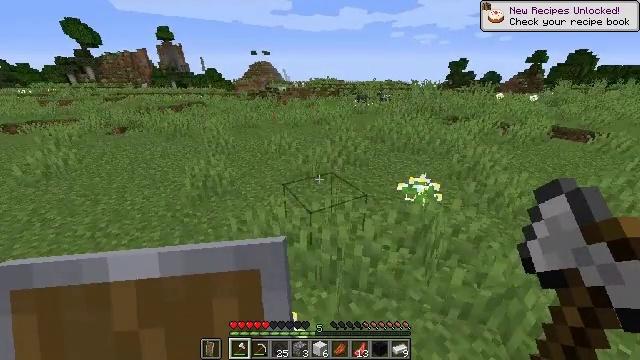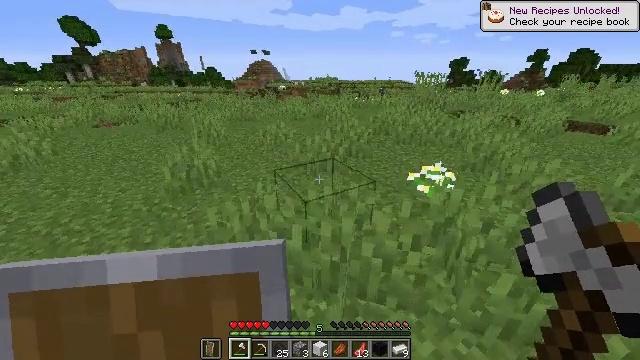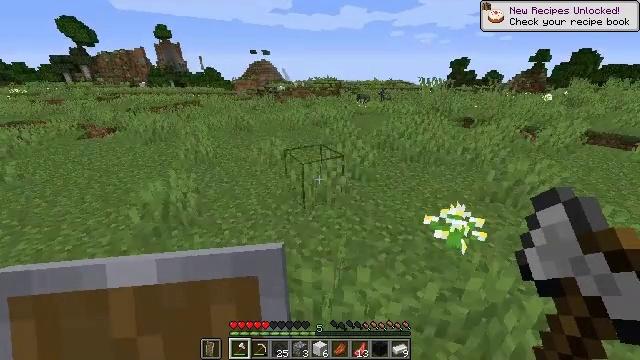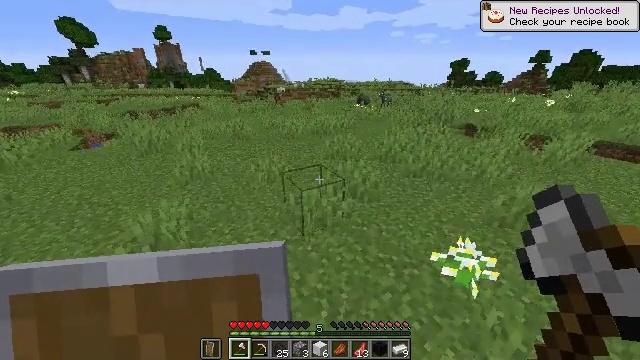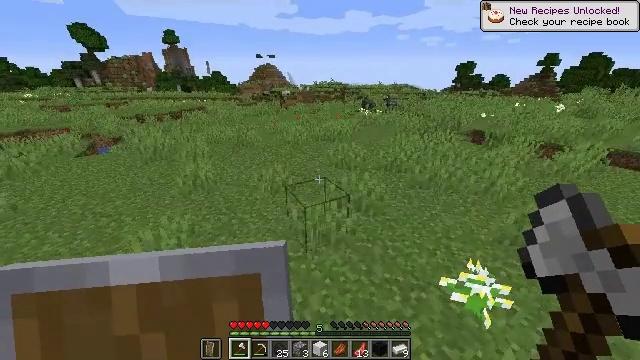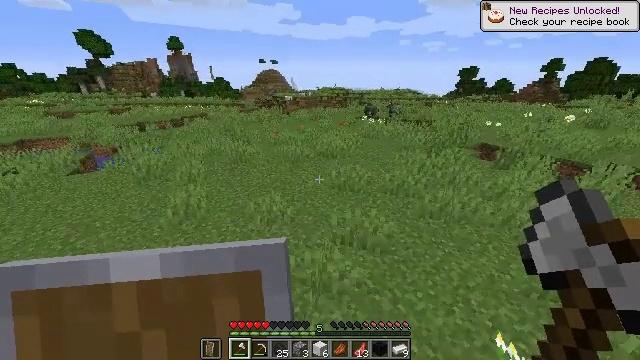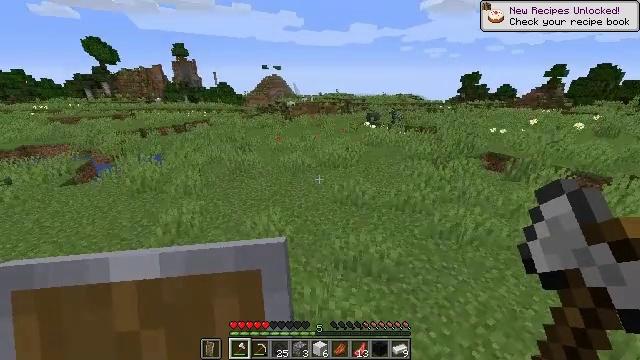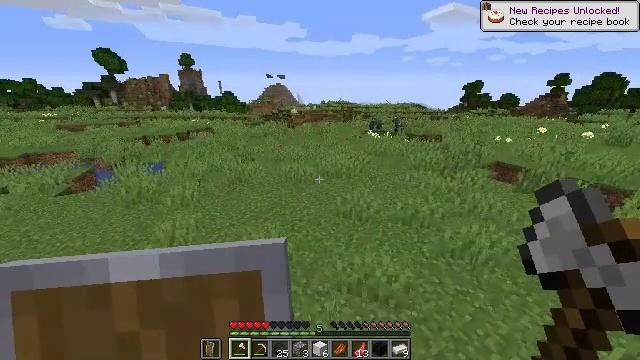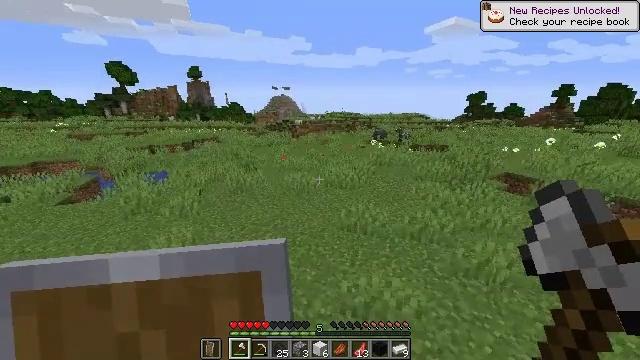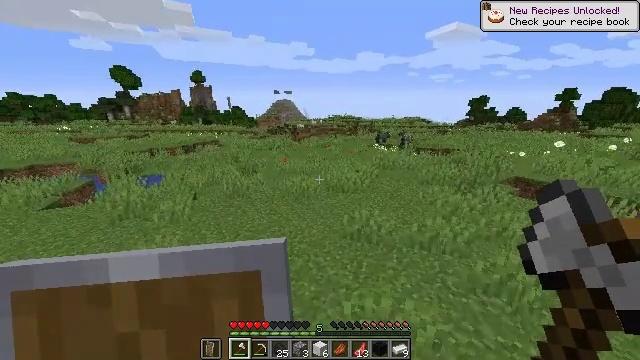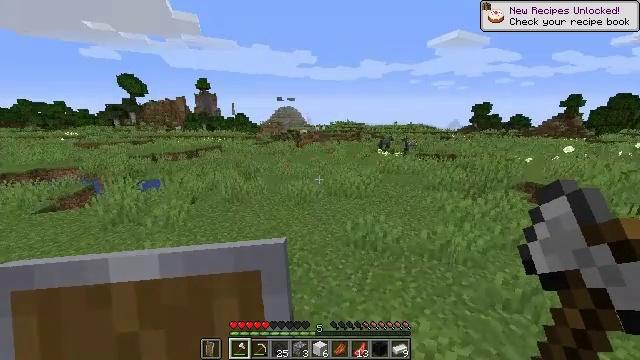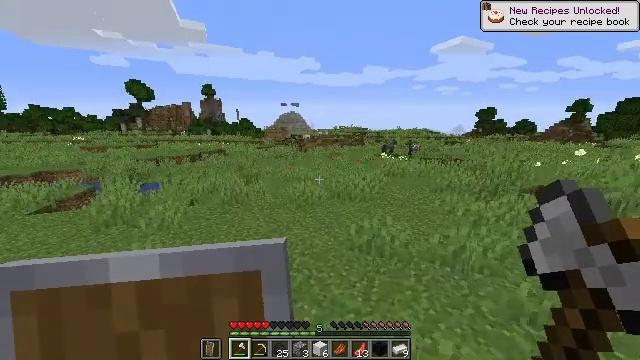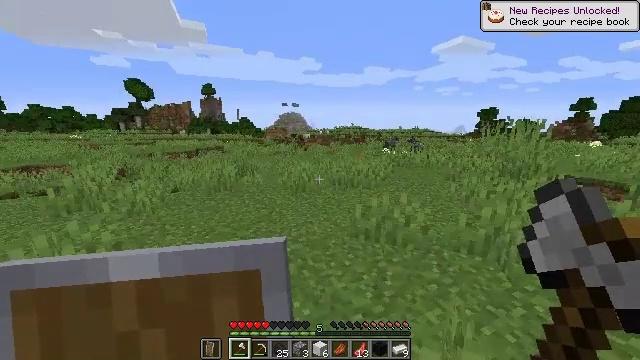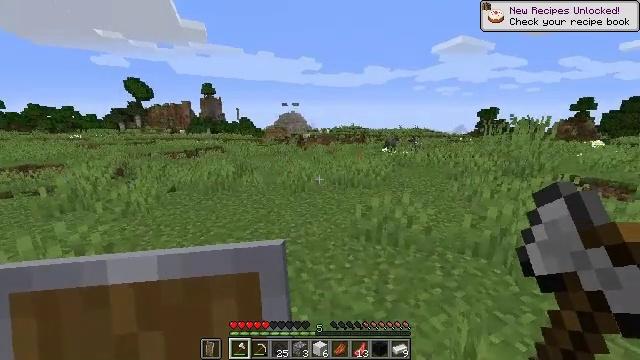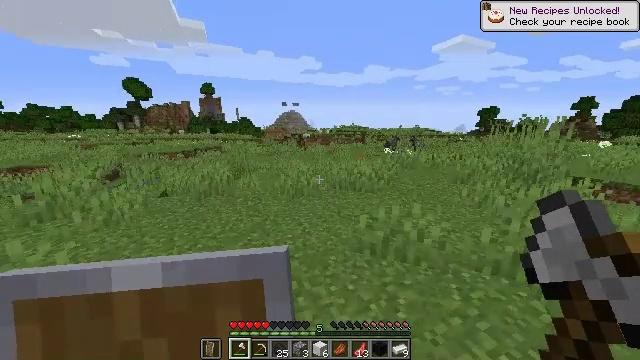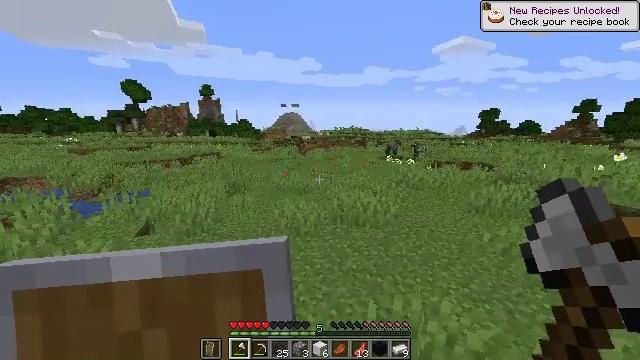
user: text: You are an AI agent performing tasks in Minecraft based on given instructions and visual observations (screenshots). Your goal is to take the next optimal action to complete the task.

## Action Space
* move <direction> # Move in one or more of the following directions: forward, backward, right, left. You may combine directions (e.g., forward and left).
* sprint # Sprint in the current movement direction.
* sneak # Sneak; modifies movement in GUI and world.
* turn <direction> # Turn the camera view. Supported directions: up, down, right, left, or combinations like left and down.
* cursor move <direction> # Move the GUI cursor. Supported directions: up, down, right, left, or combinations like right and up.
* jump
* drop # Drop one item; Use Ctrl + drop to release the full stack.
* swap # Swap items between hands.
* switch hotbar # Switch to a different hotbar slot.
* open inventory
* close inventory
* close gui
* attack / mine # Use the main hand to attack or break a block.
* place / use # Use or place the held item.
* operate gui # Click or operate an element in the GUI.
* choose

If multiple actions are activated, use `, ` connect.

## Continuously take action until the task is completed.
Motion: motion action
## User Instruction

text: Hunt animals.
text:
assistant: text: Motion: move forward, sprint, jump
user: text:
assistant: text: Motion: move forward, sprint, jump
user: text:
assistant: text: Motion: move forward, sprint, jump
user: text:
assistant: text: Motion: move forward, sprint, turn left, jump
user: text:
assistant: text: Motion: move forward, sprint, jump
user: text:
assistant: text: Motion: move forward, sprint, turn up, jump
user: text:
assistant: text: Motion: move forward, sprint, turn up, jump
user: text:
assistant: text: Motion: move forward, sprint, turn left and up, jump
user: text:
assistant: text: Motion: move forward, sprint, turn up, jump
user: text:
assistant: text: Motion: move forward, sprint, turn up, jump
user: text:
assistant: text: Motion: move forward, sprint, turn up, jump
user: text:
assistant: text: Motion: move forward, sprint, jump
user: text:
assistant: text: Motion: move forward, sprint, jump
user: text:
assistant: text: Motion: move forward, sprint, jump
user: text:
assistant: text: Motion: move forward, sprint, jump
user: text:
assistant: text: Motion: move forward, sprint, jump
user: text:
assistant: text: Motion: move forward, sprint, jump
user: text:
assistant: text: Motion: move forward, sprint, jump
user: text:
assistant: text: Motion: move forward, sprint, jump
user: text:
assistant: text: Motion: move forward, sprint, jump
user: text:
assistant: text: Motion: move forward, sprint, jump
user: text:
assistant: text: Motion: move forward, sprint, jump
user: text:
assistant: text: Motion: move forward, sprint, turn left and up, jump
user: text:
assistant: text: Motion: move forward, sprint, turn up, jump
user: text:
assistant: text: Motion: move forward, sprint, jump
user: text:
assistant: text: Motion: move forward, sprint, turn up, jump
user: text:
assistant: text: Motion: move forward, sprint, jump
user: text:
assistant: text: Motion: move forward, sprint, jump
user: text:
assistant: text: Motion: move forward, sprint, jump
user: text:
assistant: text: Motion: move forward, sprint, jump